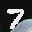
Label: 7